Field crop: tomato
Growth stage: 2
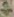
Species: solanum